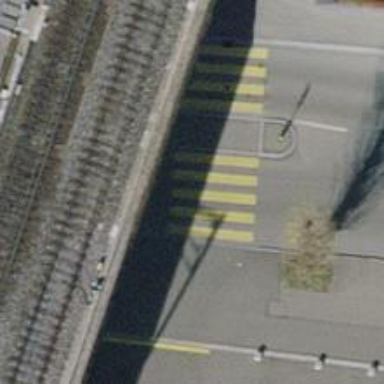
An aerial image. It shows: Kerb serving as barrier.